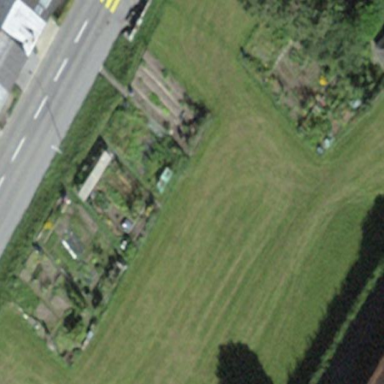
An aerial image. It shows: Area designated for allotments.